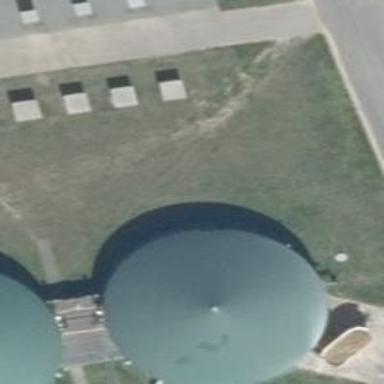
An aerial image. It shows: Digester building.